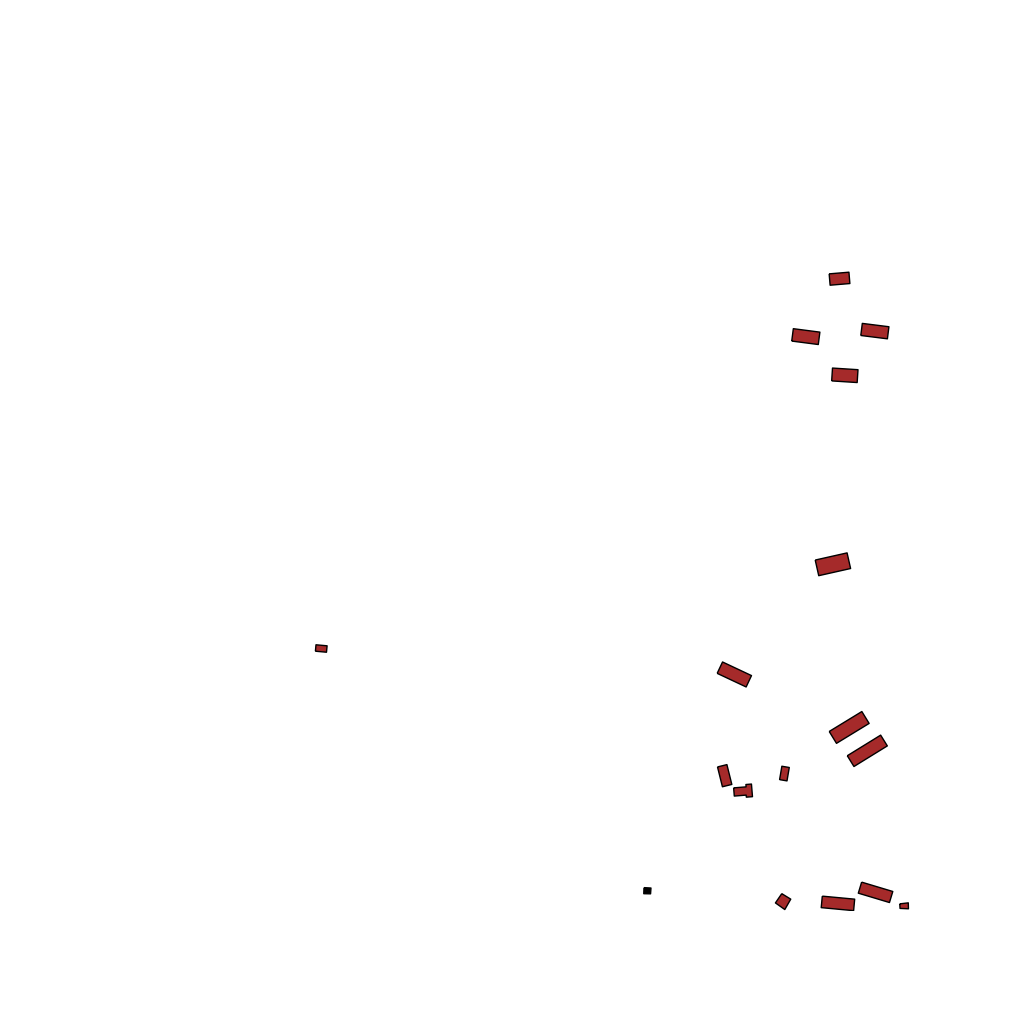
Tags: overhead vector_map, recreation, residential, individual_rise, density_1, Building, Facility, 1.0 km²